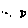
Label: moon